Question: Thanks in advance for your help.
This may get a little long.
'''
class Collection < ActiveRecord::Base
has_many :collection_ownerships
has_many :items
has_many :users, :through => :collection_ownerships
validates :title, presence: true, length: { maximum: 25 }
validates :description, length: { maximum: 100 }
end
class Item < ActiveRecord::Base
belongs_to :collection
has_many :item_ownerships, :dependent => :destroy
accepts_nested_attributes_for :item_ownerships
validates :name, :presence => true, length: { maximum: 50 }
validates :collection, :presence => true
end
class ItemOwnership < ActiveRecord::Base
belongs_to :item
belongs_to :user
validates :user, :presence => true
validates :item, :presence => true
end
'''
'''
class ItemsController < ApplicationController
before_action :authenticate_user!
before_filter(:except => :toggle_item_owned_state) do
@collection = current_user.collections.find(params[:collection_id])
@item_list = @collection.items
end
def toggle_item_owned_state
@item = Item.find_by_id(params[:item_id])
@io = @item.item_ownerships.find_by_user_id(current_user)
@result = @io.update_attributes(:owned => @io.owned? ? false : true)
respond_to do |format|
if @result
format.html { }
format.js {}
else
format.html { }
format.js {}
end
end
end
def index
end
def new
@item = @collection.items.new
@item_ownership = @item.item_ownerships.build(:owned => true, :user => current_user, :item => @item)
end
def create
@item ||= @collection.items.new(item_params)
@item_ownership ||= @item.item_ownerships.build(:user => current_user, :item => item)
if @item.save
redirect_to collection_items_path(@collection)
else
flash.now[:alert] = "There was a problem saving this item."
render "new"
end
end
def edit
@item = @collection.items.find_by_id(params[:id])
end
def update
@item = @collection.items.find_by_id(params[:id])
if @item.update_attributes(item_params)
redirect_to collection_items_path(@collection)
else
flash.now[:alert] = "There was a problem saving this item."
render "edit"
end
end
def item_params
params.require(:item).permit(:name,
item_ownerships_attributes: [:id, :owned ])
end
end
'''
'''
<div class="row">
<span class="col-sm-12">
<div id="add_item">
<%= form_for [@collection, @item] do |f| %>
<div class="form-group <%= 'has-error has-feedback' if @item.errors[:name].present? %>">
<label class="sr-only" for="item_name">Item Name</label>
<%= f.text_field :name, :autofocus => true, :placeholder => "Item Name", :class => "form-control", :'aria-describedBy' => "itemNameBlock" %>
<% if @item.errors[:name].present? %>
<span id="itemNameBlock" class="error">Item <%= @item.errors[:name].first %></span>
<% end %>
<%= f.fields_for :item_ownerships do |io| %>
<%= io.check_box :owned %> Owned
<% end %>
</div>
<div id="signin_button_row">
<%= f.submit "Save", :class => "form-control green_button" %>
<span id="forgot_my_password" class="right-justify">
<%= link_to "cancel", collection_items_path(@collection), :class => "new_colors terms" %>
</span>
</div>
<% end %>
</div>
</span>
</div>
'''
When I submit the form in a failure situation (ie name is not provided), the form currently detects the validation and displays the error, however, I now get two checkboxes called 'owned' appearing in the form. Each failing submission adds an additional checkbox (as per attached image).
Can anyone help?
This issue has taken a turn for the strange. I haven't changed anything (I know, I know, you don't believe it) other than restarting the server but now nothing is saved even with valid data. I am getting validation errors saying:
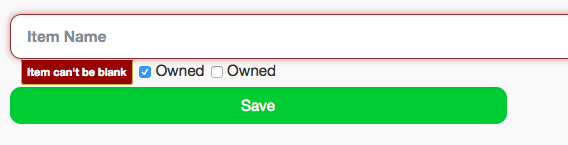
Answer: In your controller 'create' action you have
'''
def create
@item ||= @collection.items.new(item_params)
@item_ownership ||= @item.item_ownerships.build(:user => current_user)
if @item.save
redirect_to collection_items_path(@collection)
else
flash.now[:alert] = "There was a problem saving this item."
render "new"
end
end
'''
Problem is on third line when you assign '@item_ownership' this variable is always empty at this time so code after '=' is executed. '@item.item_ownerships.build(:user => current_user)' always build new 'item_ownership' and stores it into '@item' instance. So after first call of create you will have two 'item_ownerships' first is from form and second is newly created. If validation fails and you send form again you will have three instances of 'item_ownerships' two from the form a one newly created etc.